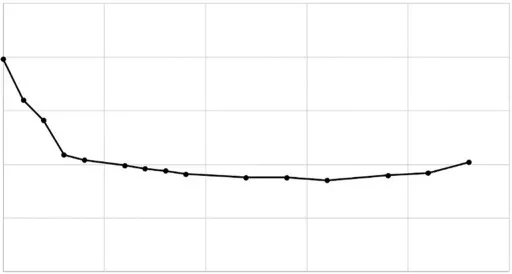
Severe hypercalcaemia (19.8 mg/dL) was corrected with intravenous (IV) fluid therapy, IV sodium pamidronate (90 mg, single dose, on day 1) and intramuscular (IM) salmon calcitonin (300 I. U. q12 h, on days 1-3). Normocalcaemia was achieved on day 4.
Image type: pathology (immunostaining)